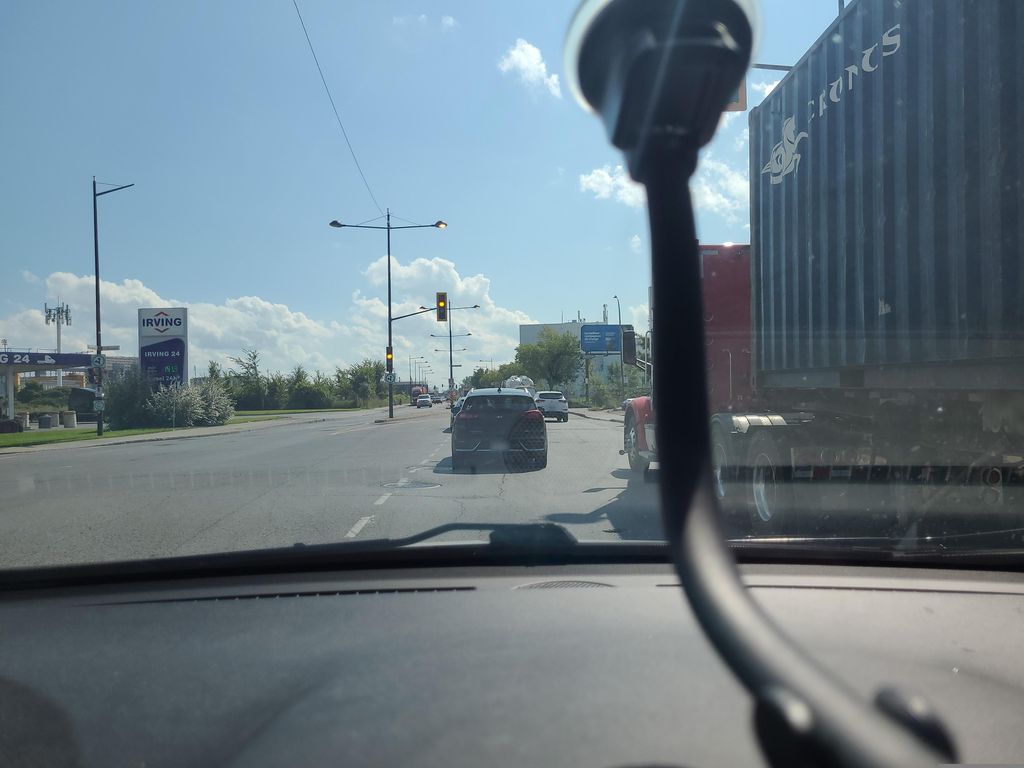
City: montreal